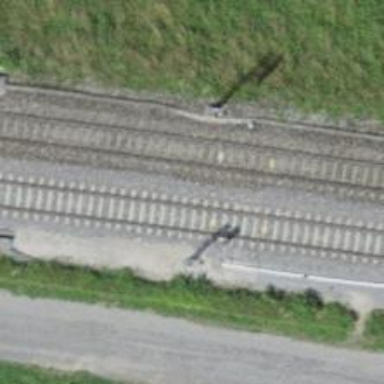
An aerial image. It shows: Railway signal.